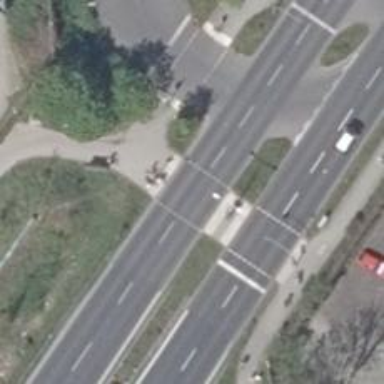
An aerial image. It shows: Asphalt path with crossing at traffic signal. The crossing includes island. There is also cycleway crossing.